Chest X-ray:
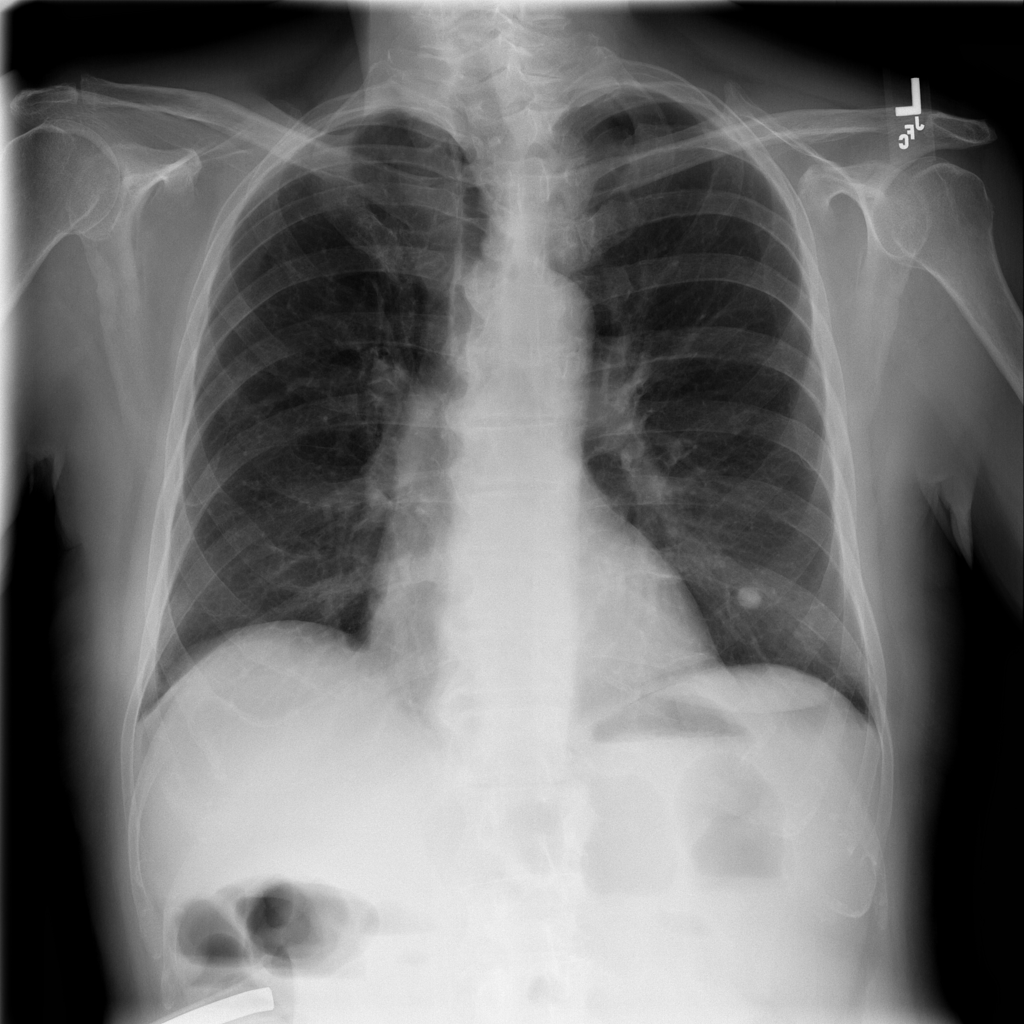
Findings: Nodule
No abnormal finding: no